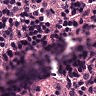
Metastatic tissue present: no